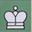
Piece: wK